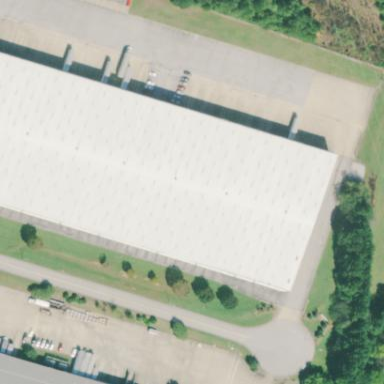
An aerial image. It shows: Warehouse building.